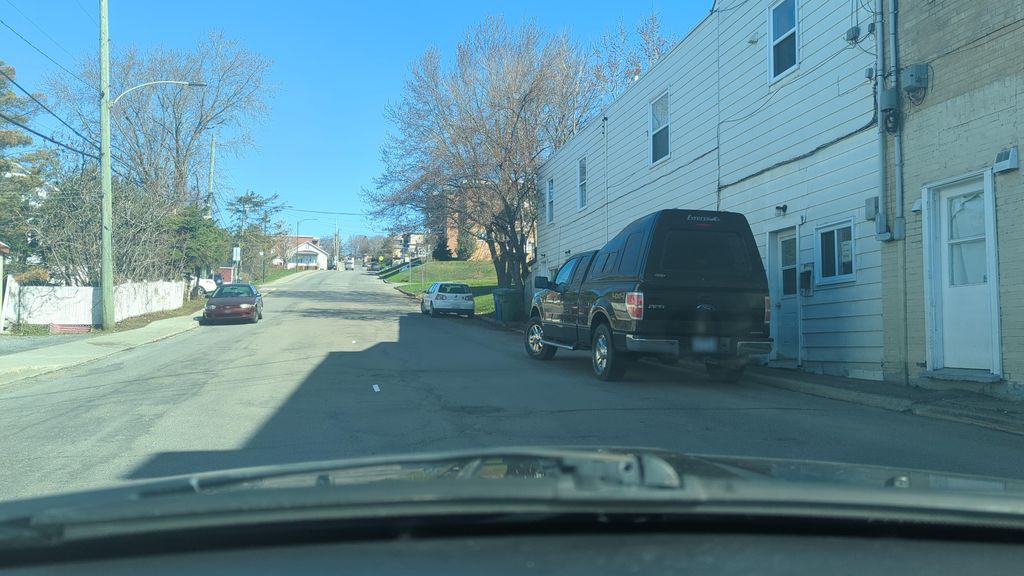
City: quebec_city